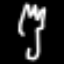
Label: fork